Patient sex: F
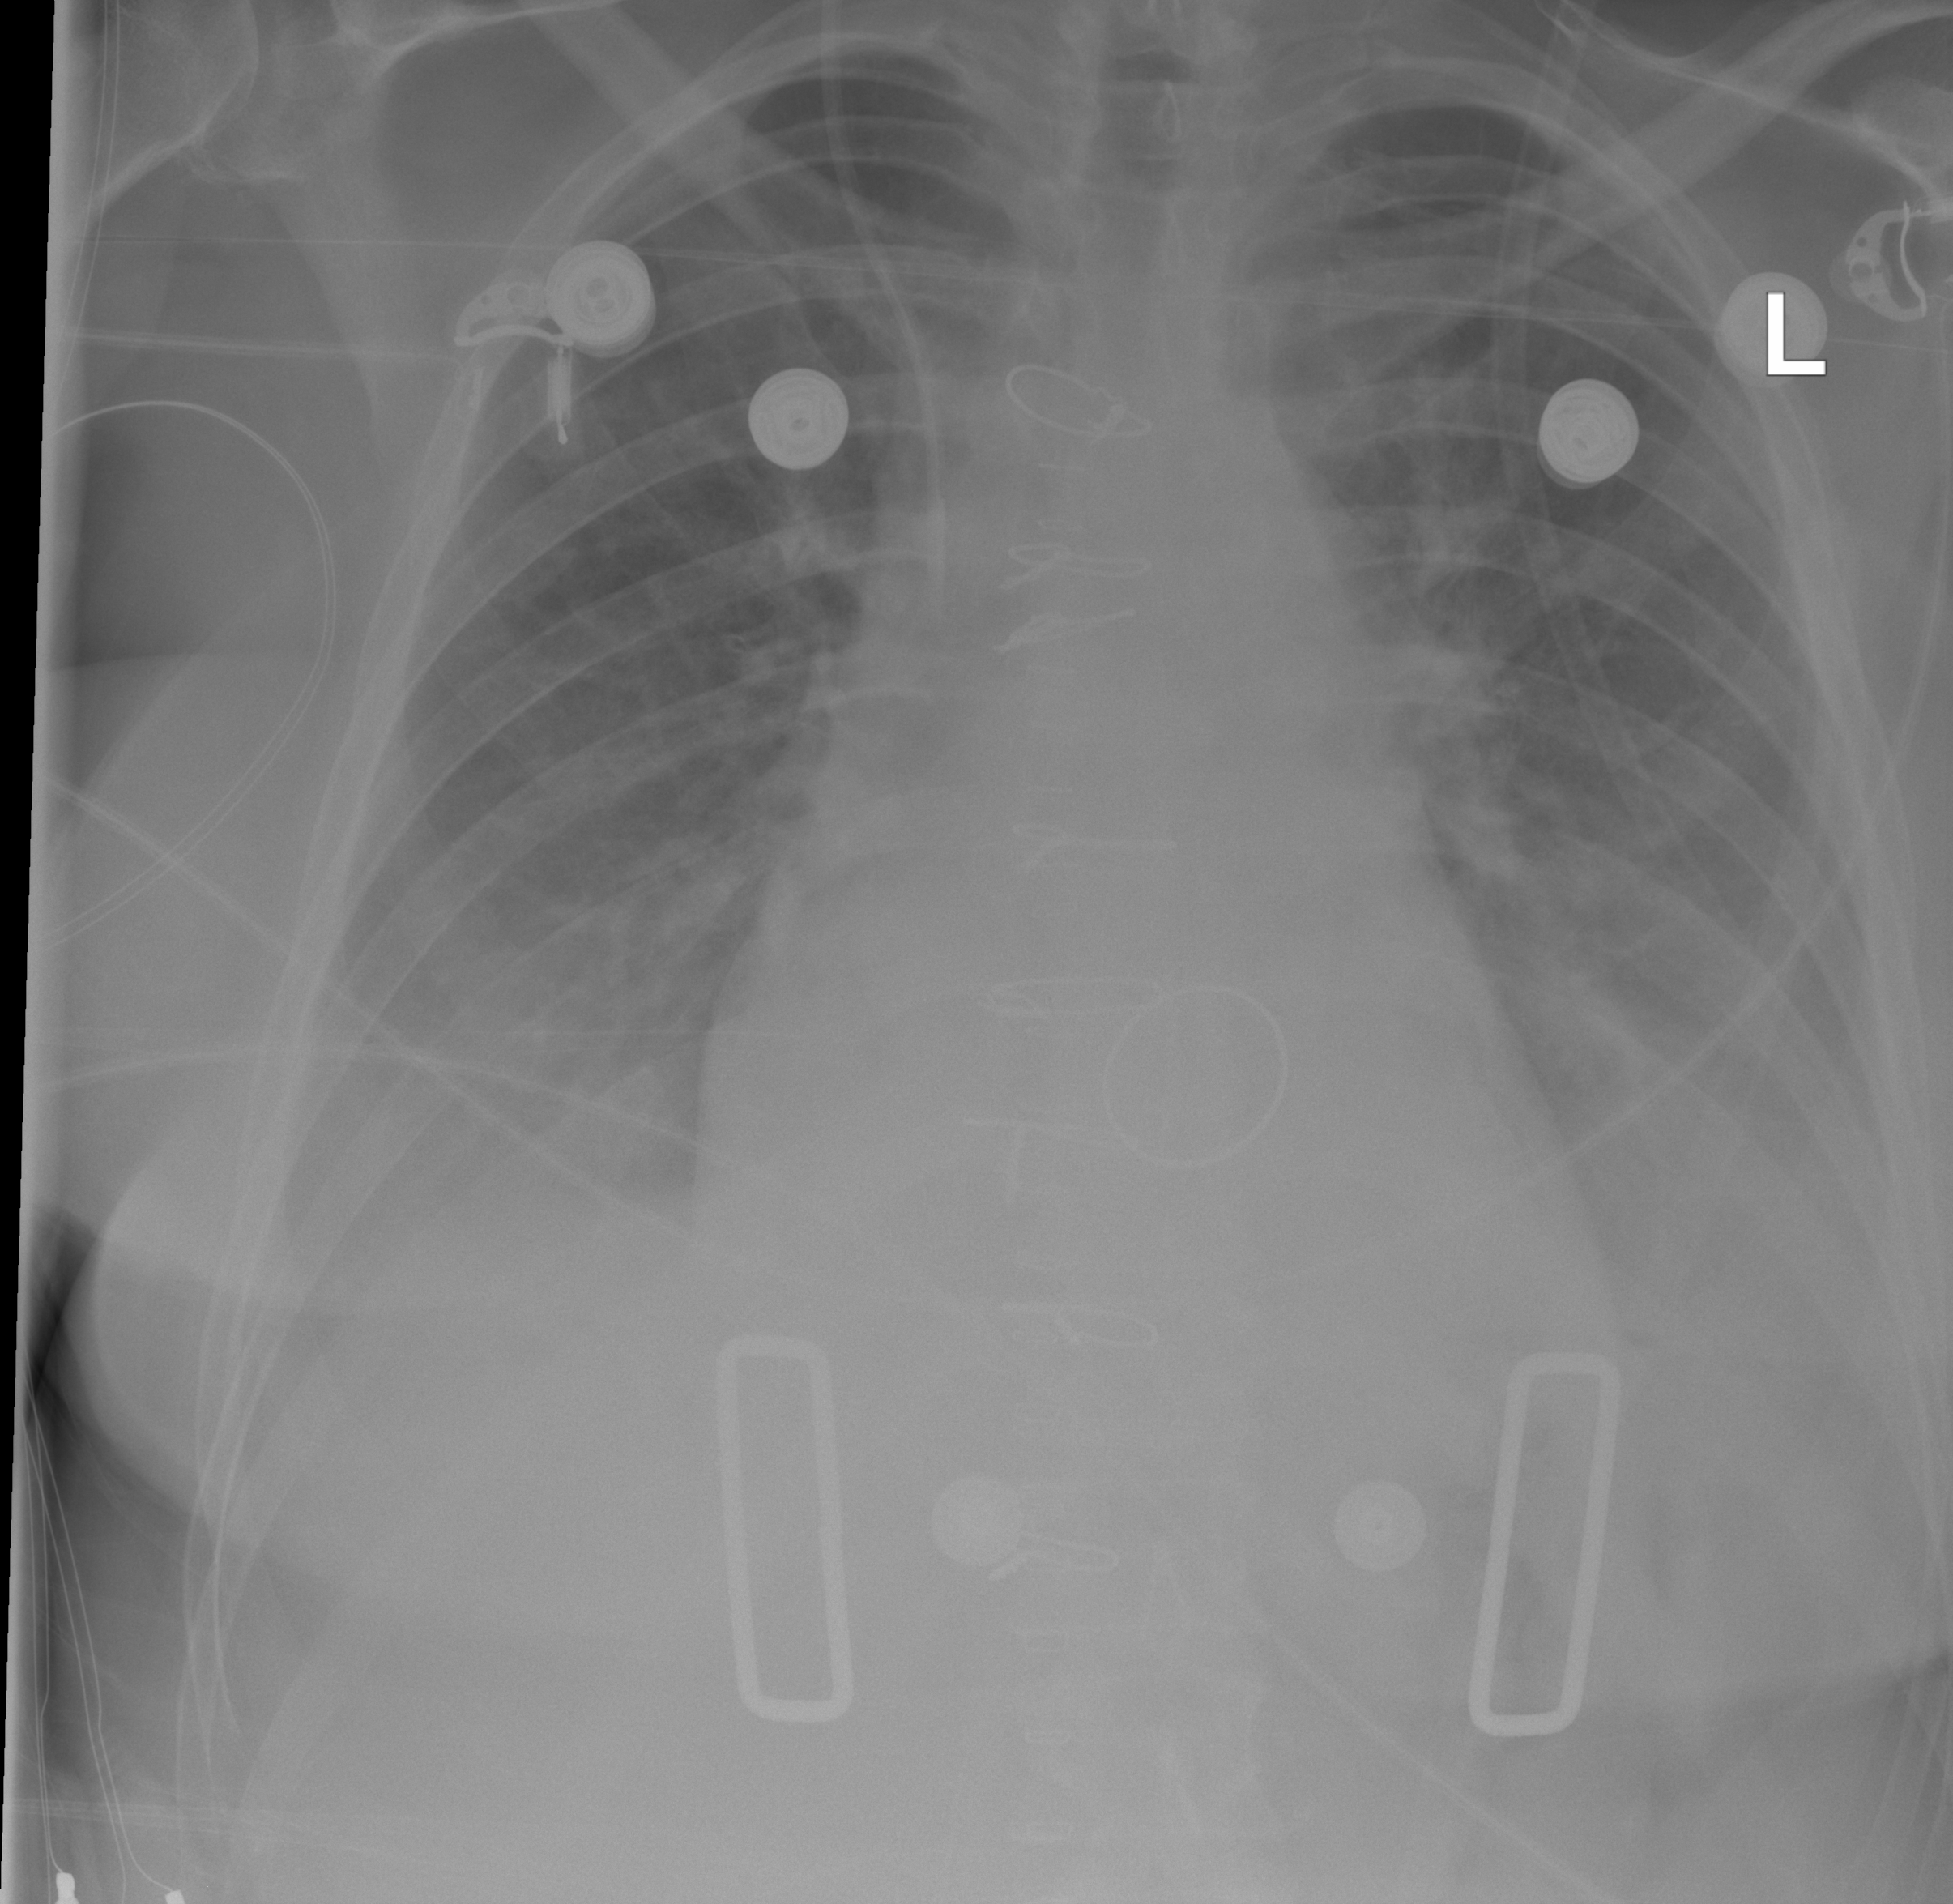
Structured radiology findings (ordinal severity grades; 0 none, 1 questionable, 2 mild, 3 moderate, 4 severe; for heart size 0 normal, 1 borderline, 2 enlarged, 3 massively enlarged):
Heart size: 2
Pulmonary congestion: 0
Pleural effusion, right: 2
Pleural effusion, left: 2
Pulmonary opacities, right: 0
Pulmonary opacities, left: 0
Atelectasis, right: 2
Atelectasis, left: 2